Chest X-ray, AP view. Patient: 55 years old, sex M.
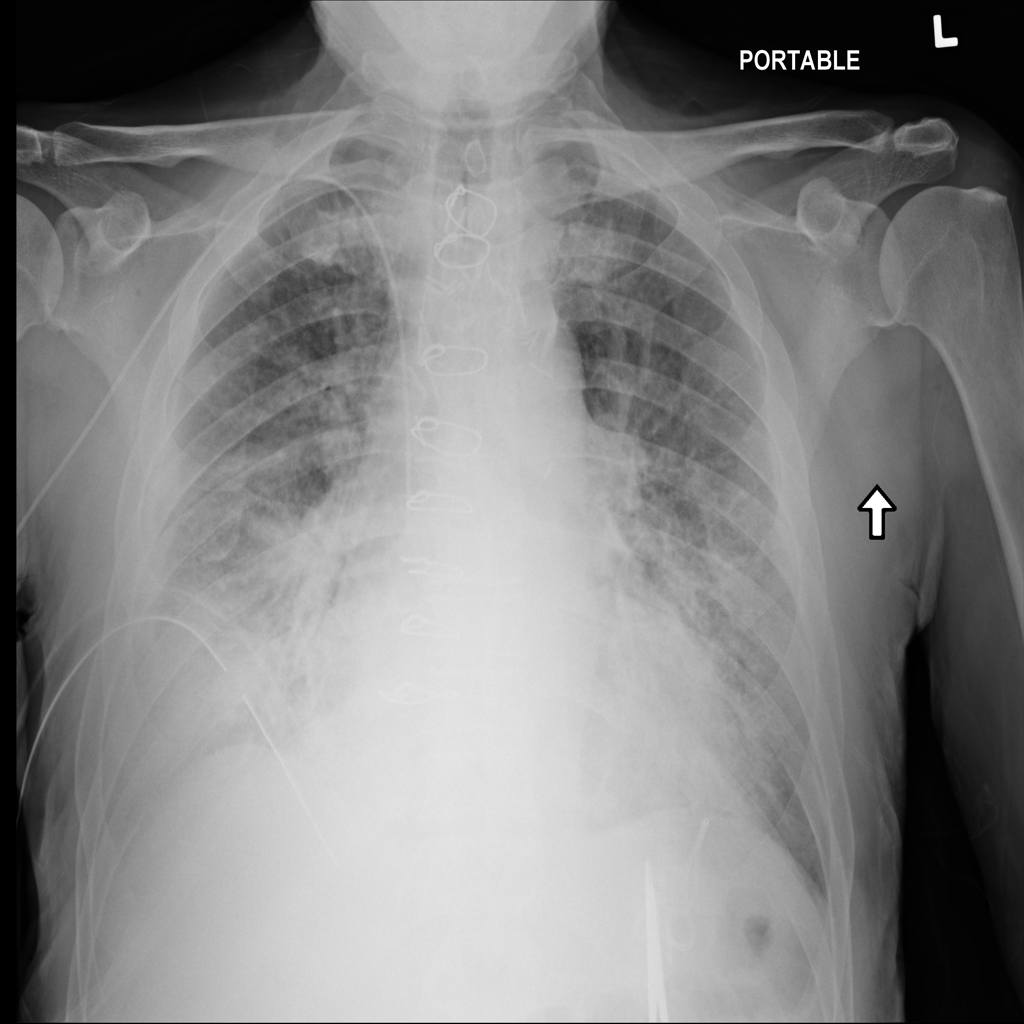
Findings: Infiltration